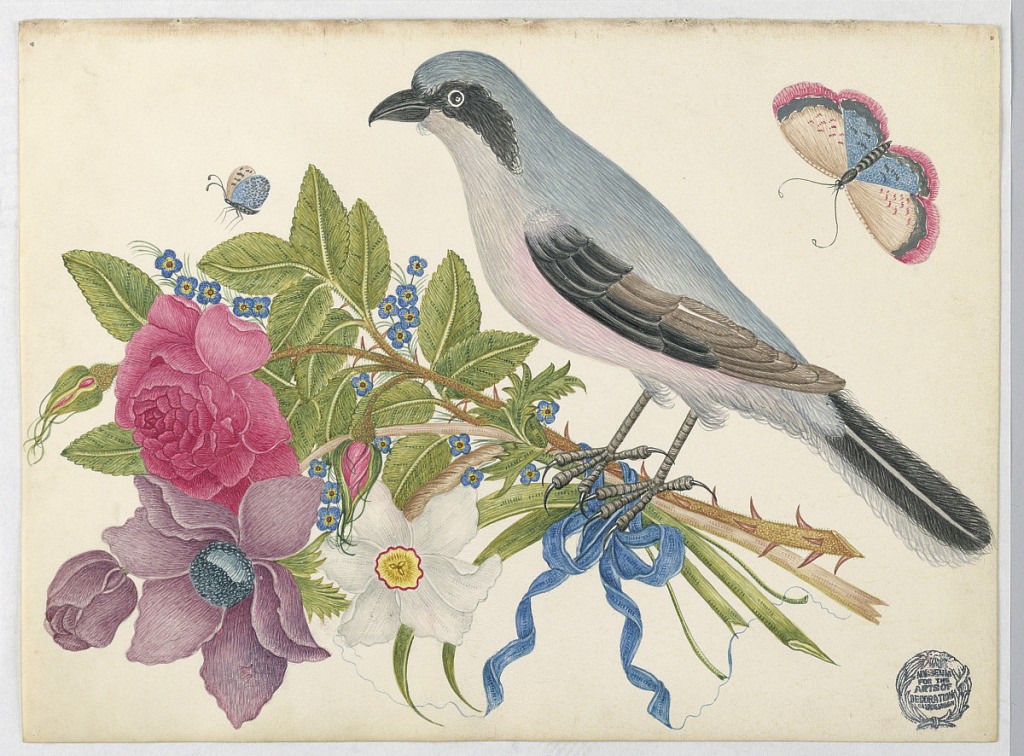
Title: Blue Bird on Bouquet of Roses and Tulips, with Butterflies
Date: ca. 1800–1830
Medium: Pen and ink, graphite on coated wove paper
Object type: Drawing
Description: Blue Bird on Bouquet of Roses and Tulips, with Butterflies